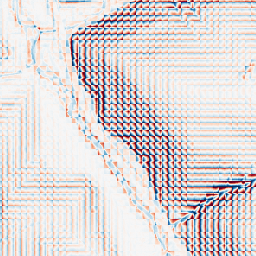
Category: wavelet
Decomposition family: wavelet_biorthogonal
Decomposition parameters: wavelet: bior1.3
level: 3
Upsampling method: quadratic
Upsampling parameters: scale: 8
Upsampling scale: 8